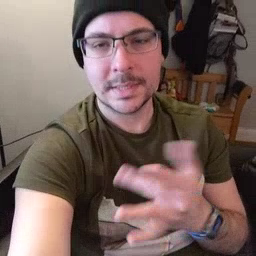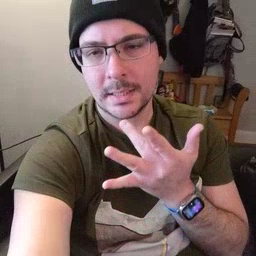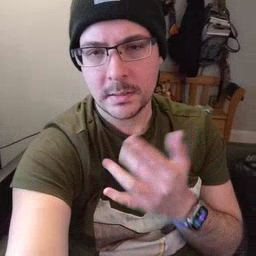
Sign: taste